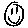
Label: smiley face